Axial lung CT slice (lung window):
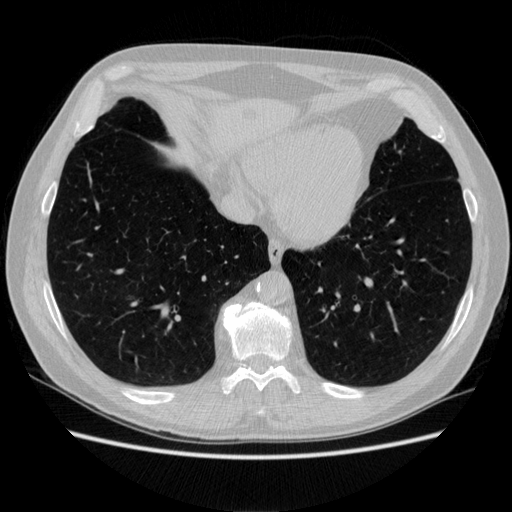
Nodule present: no